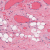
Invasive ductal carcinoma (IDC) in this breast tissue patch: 0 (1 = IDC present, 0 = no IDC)